The plot is a Hilbert-envelope spectrum of a rotating bearing's acceleration signal, annotated with the bearing's characteristic defect frequencies. Determine the bearing's health state. Answer with exactly one of: normal, inner_race, outer_race, ball.
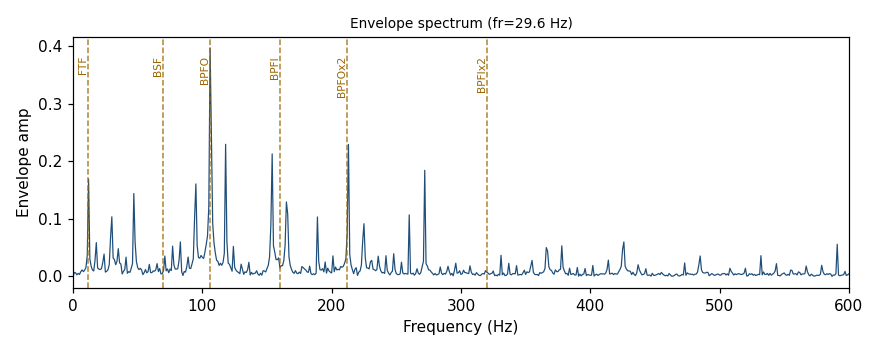
Answer: outer_race